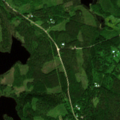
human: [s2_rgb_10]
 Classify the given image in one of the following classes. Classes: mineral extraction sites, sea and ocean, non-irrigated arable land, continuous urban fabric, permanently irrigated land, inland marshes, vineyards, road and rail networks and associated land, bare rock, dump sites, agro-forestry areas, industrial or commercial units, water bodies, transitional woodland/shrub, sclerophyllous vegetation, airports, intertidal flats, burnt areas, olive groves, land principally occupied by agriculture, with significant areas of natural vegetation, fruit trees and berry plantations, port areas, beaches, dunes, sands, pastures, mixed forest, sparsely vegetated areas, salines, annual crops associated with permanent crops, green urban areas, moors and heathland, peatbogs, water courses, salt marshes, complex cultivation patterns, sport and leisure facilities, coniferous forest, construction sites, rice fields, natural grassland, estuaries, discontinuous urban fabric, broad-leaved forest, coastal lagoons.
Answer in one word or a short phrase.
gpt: coniferous forest, mixed forest, transitional woodland/shrub, water bodies